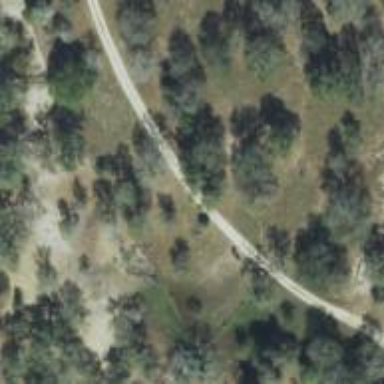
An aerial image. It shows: Driveway leading to service road.